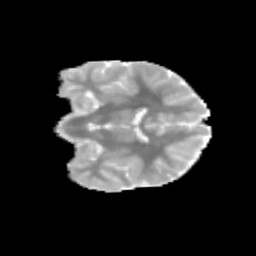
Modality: MD
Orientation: coronal
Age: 11
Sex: male
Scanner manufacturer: siemens
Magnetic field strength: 3 T
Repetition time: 3.8 s
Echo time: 0.07 s